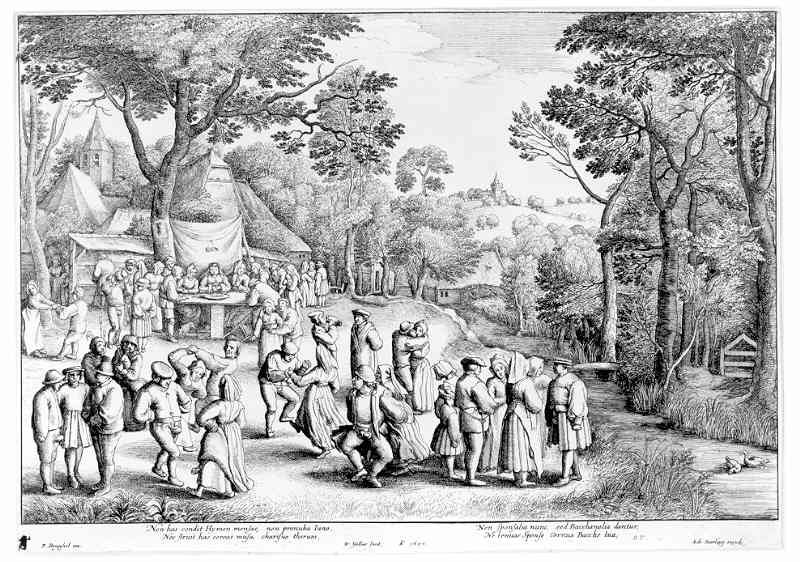
Titel: Bauernhochzeit
Künstler: Wenzel Hollar
Standort: Karlsruhe
Institution: Staatliche Kunsthalle Karlsruhe
Schlagwörter: baum, berg, blätter, fuß, gruppe, himmel, laub, mann, wasser, weiß, wolken, bäume, fluss, frauen, kirchturm, landschaft, menschen, sitzen, stadt, äste, frau, grau, holz, hüte, männer, schwarz, skizze, tisch, unterhalten, zeichnung, ausblick, dach, gras, haus, hund, park, rasen, schloss, weg, wiese, zaun, fest, gesellschaft, gespräch, haube, leute, malerei, menge, rock, tanz, versammlung, alkohol, feier, feiern, gelage, getränke, trinken, blass, stehen, teller, niederlande, porträt, vorhang, ast, bach, häuser, hügel, natur, stamm, brücke, büsche, gatter, hütte, kirche, pfad, sträucher, land, mantel, tücher, gewänder, blatt, gesang, musik, tanzen, renaissance, wald, bauern, handel, turm, stilleben, beine, schürze, füße, schrift, sommer, kuss, umarmung, ente, gans, ort, schuhe, berge, dorf, dächer, grafik, graphik, enten, idylle, picknick, markt, platz, figuren, romantik, stämme, essen, tafel, braut, sprechen, vorhänge, spielen, draussen, menuett, freude, frühling, gruppen, tusche, verkäufer, burg, weiden, kloster, palast, lichtung, druck, schwarzweiss, schraffur, radierung, stich, titel, seite, text, zeitung, bürger, beschriftung, quer, volk, anlass, festmahl, menschenmenge, kopie, tinte, altar, tracht, feiertag, tanzende, singen, ländlich, mittelalter, stauden, trachten, fröhlich, breughel, hochzeit, abendmahl, niederland, reigen, kupferstich, tänzer, frosch, glück, beschreibung, fröhlichkeit, zelt, zelte, bäuerlich, bauernfest, lager, dorfplatz, paare, jaus, grua, grafi, buden, kirmes, volksfest, frühe neuzeit, musikanten, dorfleben, abendmal, seriendruck, dorffest, muszieren, wahrsagerin, gartentür, wold, dorfgesellschaft, ichnung, druasse, flusse, plkatz, bäume hügel, tesxt, fein ziseliert, hochzeot, gemeidne, geschellschaft, menschensammlung, schwart-weiß, schwarz weiss bauern fest, hichzeit, malntel